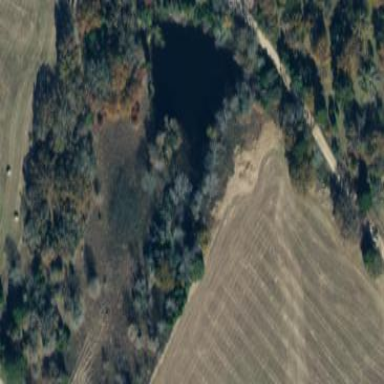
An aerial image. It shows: Pond surrounded by natural water.